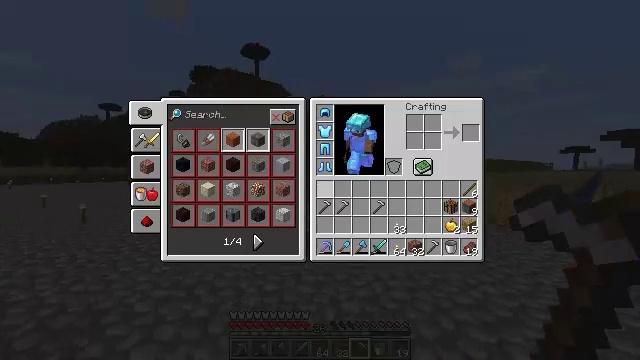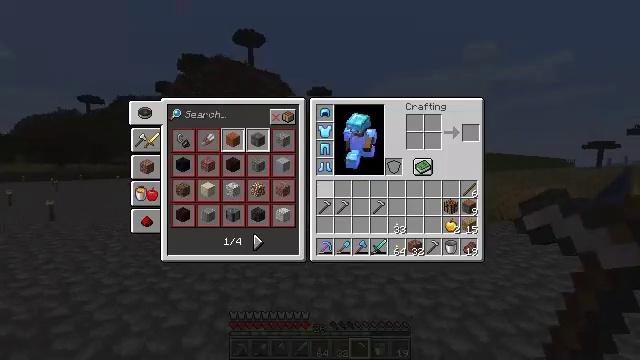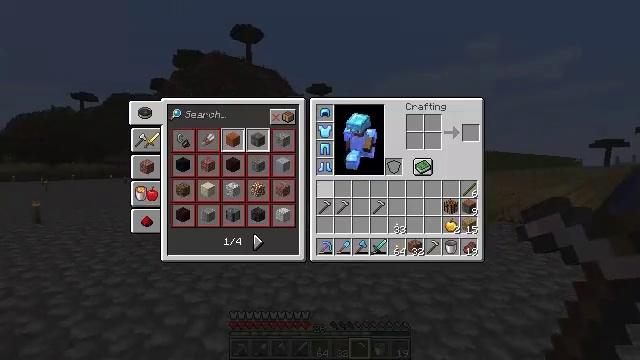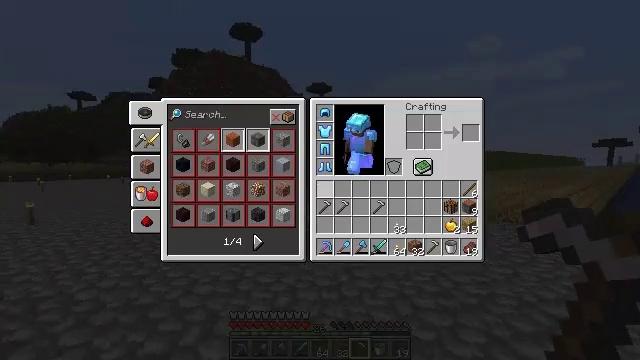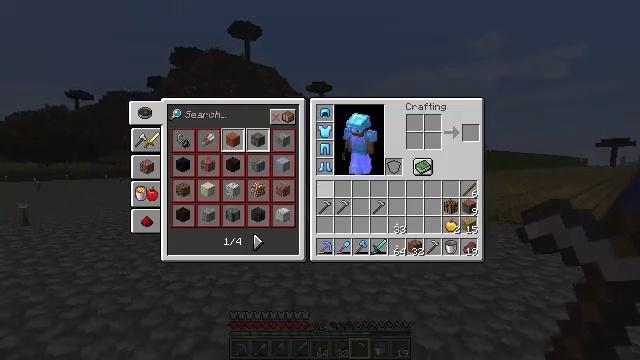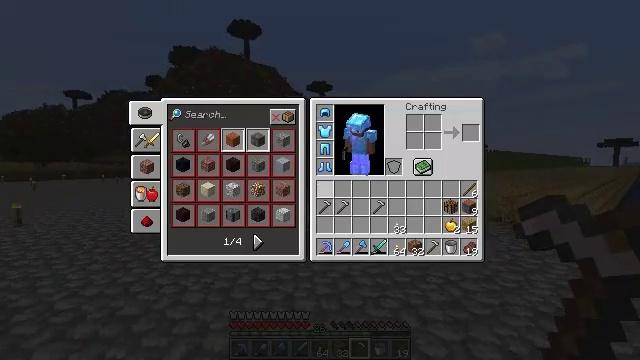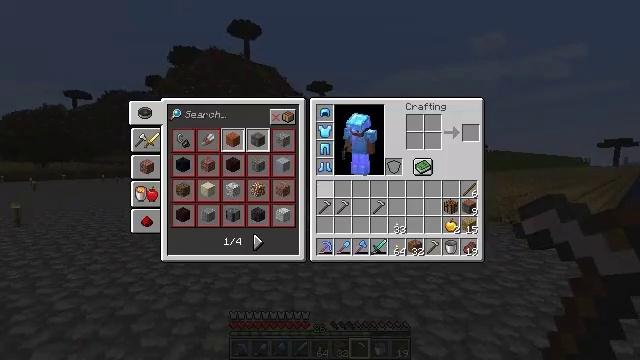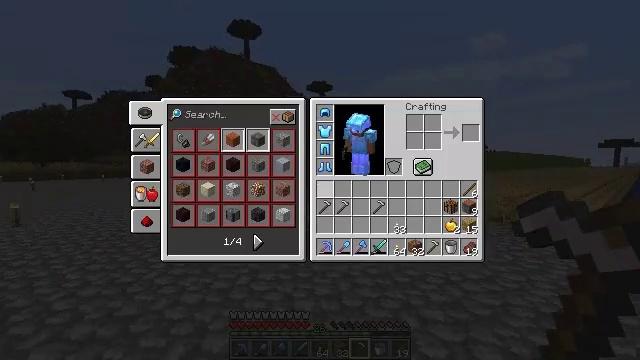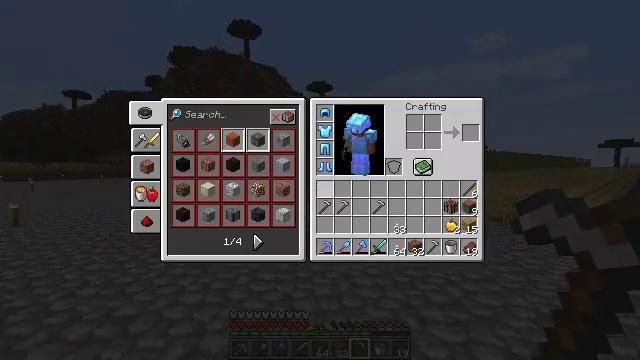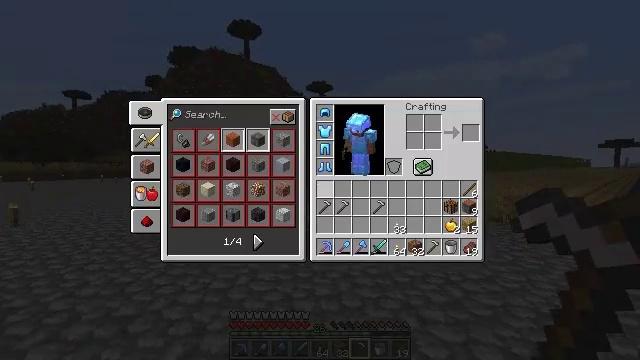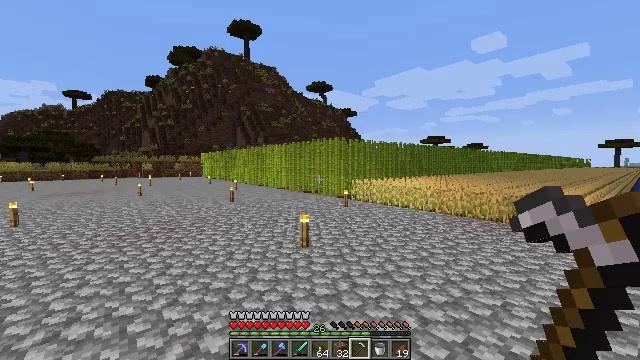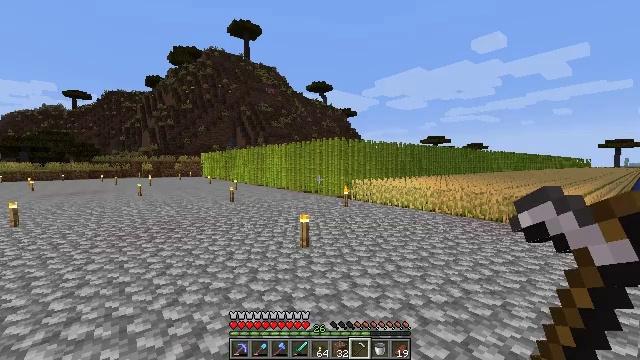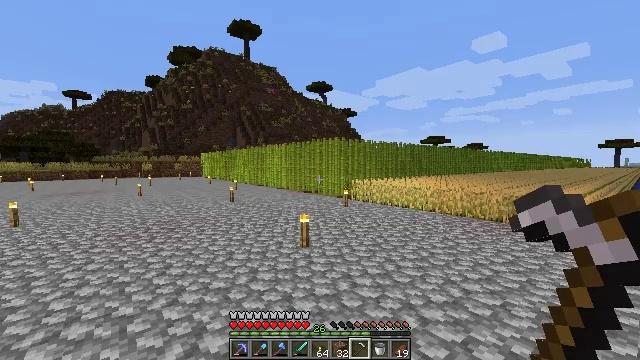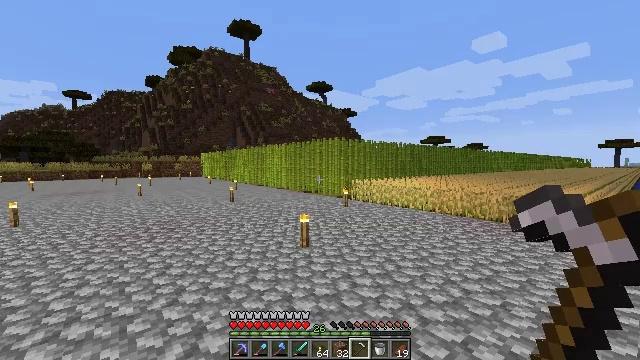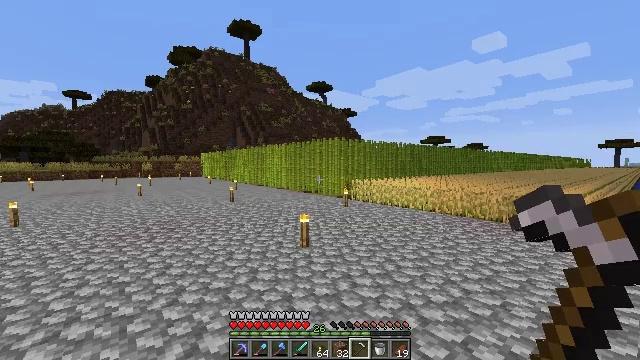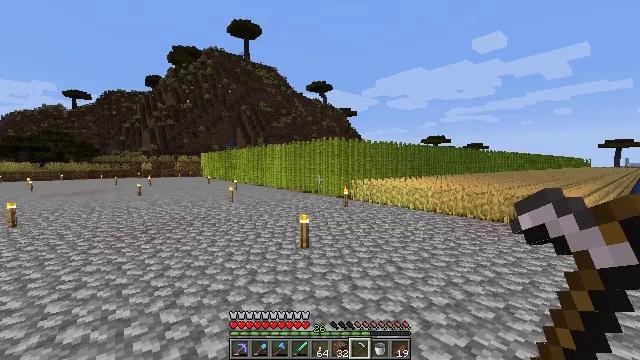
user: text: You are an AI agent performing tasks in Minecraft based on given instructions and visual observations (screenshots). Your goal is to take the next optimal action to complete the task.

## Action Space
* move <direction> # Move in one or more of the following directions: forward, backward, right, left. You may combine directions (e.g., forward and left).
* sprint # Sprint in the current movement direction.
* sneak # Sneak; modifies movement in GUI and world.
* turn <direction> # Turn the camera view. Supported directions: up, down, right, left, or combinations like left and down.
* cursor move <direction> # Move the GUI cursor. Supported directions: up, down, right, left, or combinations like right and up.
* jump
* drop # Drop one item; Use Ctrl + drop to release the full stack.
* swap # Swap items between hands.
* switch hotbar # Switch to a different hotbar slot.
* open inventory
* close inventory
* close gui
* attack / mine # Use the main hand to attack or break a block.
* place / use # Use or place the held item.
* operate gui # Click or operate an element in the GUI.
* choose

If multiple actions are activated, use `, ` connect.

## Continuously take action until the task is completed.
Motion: motion action
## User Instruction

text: Collect sugar cane near water sources.
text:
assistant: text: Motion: close inventory
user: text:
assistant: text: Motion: close inventory
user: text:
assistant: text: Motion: open gui
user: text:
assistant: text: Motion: no_op
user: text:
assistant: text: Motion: no_op
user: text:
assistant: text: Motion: no_op
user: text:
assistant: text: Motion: no_op
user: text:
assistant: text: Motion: no_op
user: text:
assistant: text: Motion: no_op
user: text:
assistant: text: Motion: no_op
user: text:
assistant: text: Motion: close gui
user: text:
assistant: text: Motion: no_op
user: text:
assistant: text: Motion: no_op
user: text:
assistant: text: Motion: no_op
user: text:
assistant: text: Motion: move forward
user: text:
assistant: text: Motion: move forward
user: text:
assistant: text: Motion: move forward, sprint
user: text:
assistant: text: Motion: move forward, sprint
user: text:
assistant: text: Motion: move forward, sprint
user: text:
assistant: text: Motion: move forward, sprint
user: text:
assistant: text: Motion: move forward, sprint
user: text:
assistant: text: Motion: move forward, sprint
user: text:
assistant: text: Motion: move forward, sprint
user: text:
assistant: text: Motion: move forward, sprint
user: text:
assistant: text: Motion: move forward and move left, sprint
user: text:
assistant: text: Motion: move forward and move left, sprint
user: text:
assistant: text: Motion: move forward and move left, sprint
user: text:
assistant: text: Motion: move forward and move left, sprint
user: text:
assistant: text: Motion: move forward and move left, sprint
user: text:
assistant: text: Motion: move forward and move left, sprint